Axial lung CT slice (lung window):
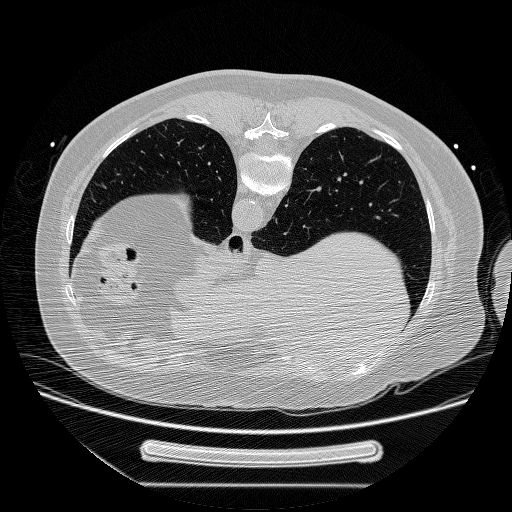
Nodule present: no